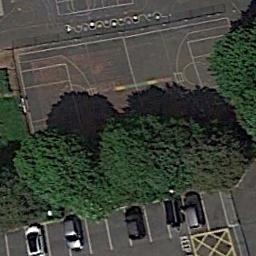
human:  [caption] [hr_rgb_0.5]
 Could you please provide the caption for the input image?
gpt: Some trees separates the basketball court and parking lots .

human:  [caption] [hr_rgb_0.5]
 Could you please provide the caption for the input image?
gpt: There are several big trees between the basketball court and the parking lot .

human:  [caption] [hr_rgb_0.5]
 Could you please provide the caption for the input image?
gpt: A basketball court and a parking lot are between a row of trees .

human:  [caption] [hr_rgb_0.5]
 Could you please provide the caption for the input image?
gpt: A basketball court surrounded by some trees and a parking lot beside .

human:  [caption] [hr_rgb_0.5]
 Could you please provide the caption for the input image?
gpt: Many cars are in the parking lot next to the basketball court .